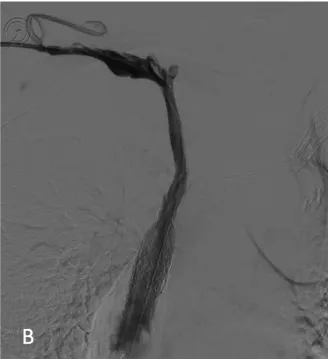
Left.
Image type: radiology (ct)